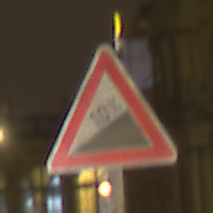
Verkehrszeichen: Steigung10
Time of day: Night
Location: Outdoor (Urban)
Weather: Overcast
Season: NotSpecified
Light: Artificial